Aerial crown-view tile of a tropical tree (Barro Colorado Island, Panama), acquired 20250414:
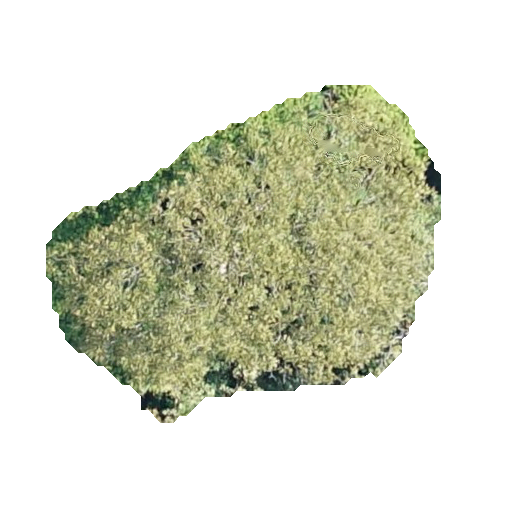
Species: Dipteryx oleifera
GBIF accepted scientific name: Dipteryx oleifera
Crown area: 133.543 m²